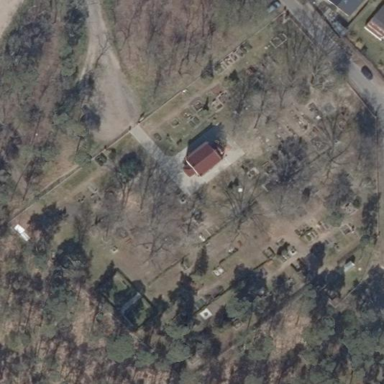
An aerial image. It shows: Cemetery.